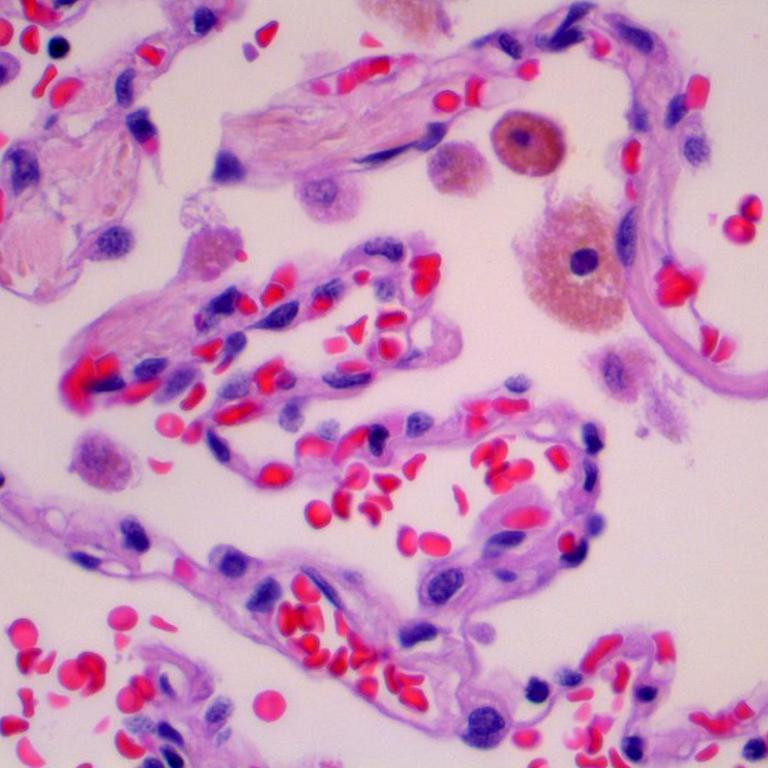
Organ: lung
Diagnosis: benign